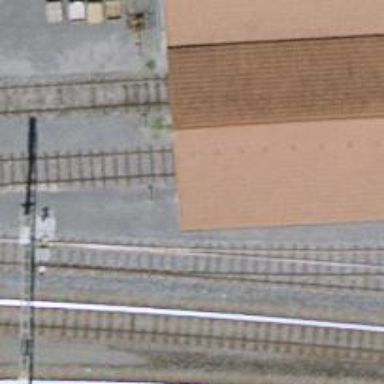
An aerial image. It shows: Single-track railway yard.